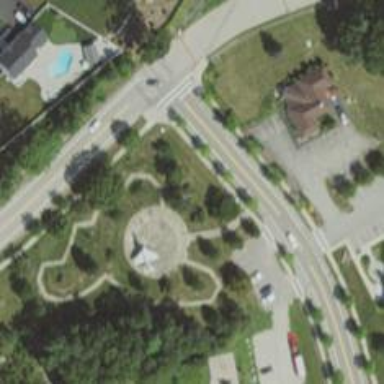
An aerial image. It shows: Memorial site with historic significance.